Field crop: tomato
Growth stage: 1
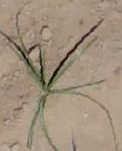
Species: cyperus